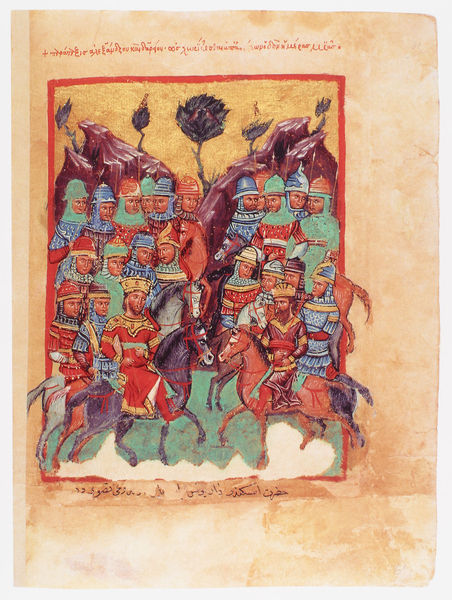
Titel: Der griechische Alexanderroman
Institution: Venedig, Hellenic Institute Codex Gr. 5
Schlagwörter: baum, blau, felsen, kampf, bäume, gelb, grün, landschaft, menschen, schwarz, rot, gold, blatt, pflanzen, gotik, pferd, pferde, reiter, zaumzeug, zügel, schrift, papier, berge, rand, krieg, schlacht, könig, soldaten, buch, orient, ideal, ritter, rüstung, helme, arabisch, nüstern, griechisch, mittelalter, krieger, gemenge, könige, miniatur, goldgrund, rüstungen, buchmalerei, persisch, chronik, karolingisch, ottonik, riter, zwei gruppen, gemenfe